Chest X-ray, PA view. Patient: 58 years old, sex M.
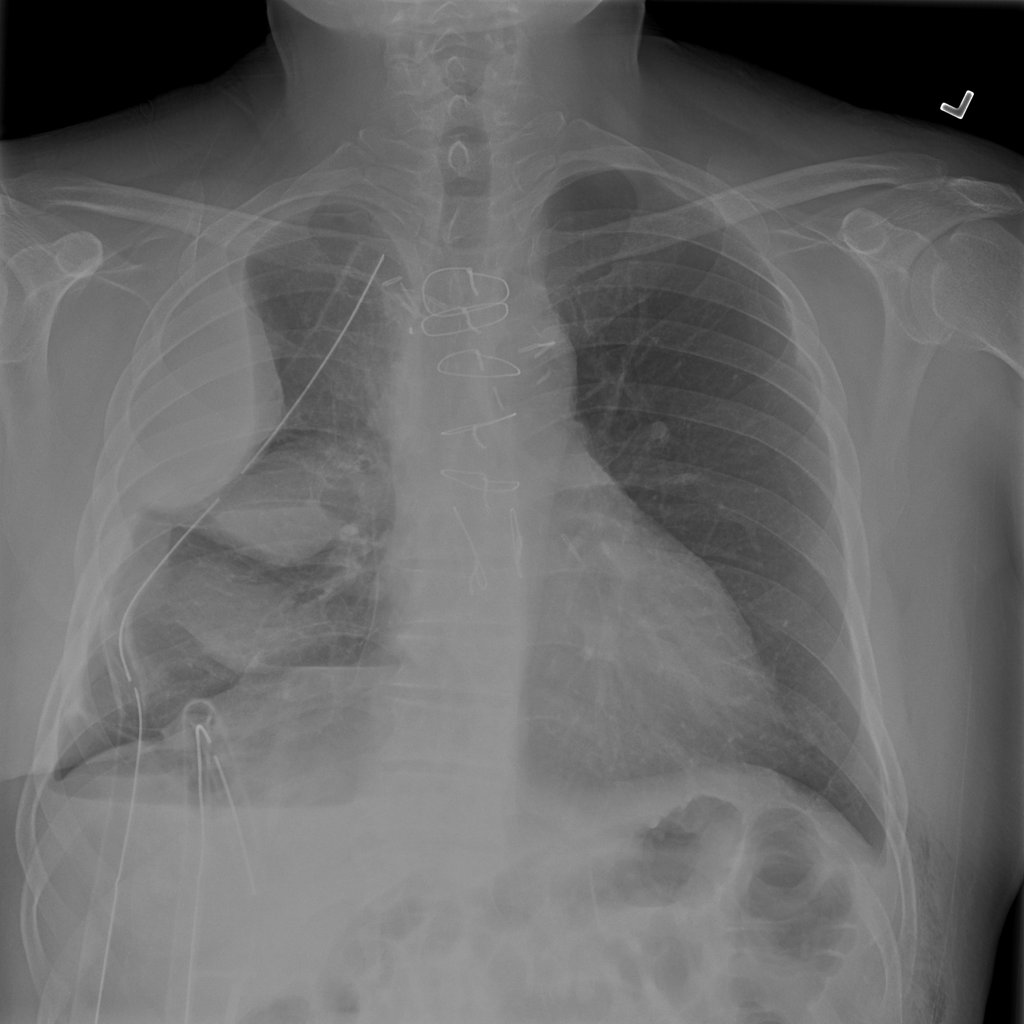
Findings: No Finding